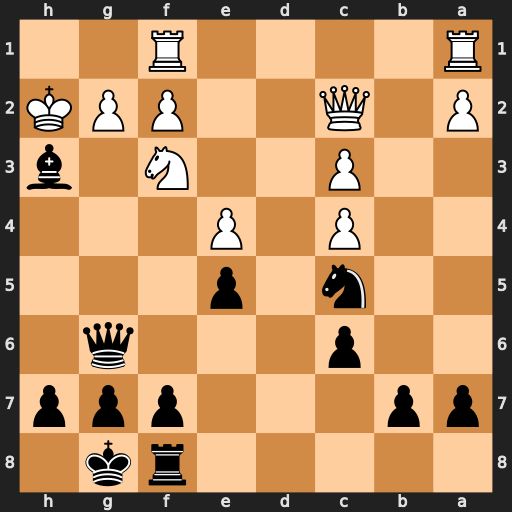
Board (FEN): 5rk1/pp3ppp/2p3q1/2n1p3/2P1P3/2P2N1b/P1Q2PPK/R4R2
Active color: b
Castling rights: -
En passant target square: -
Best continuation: Qxg2#